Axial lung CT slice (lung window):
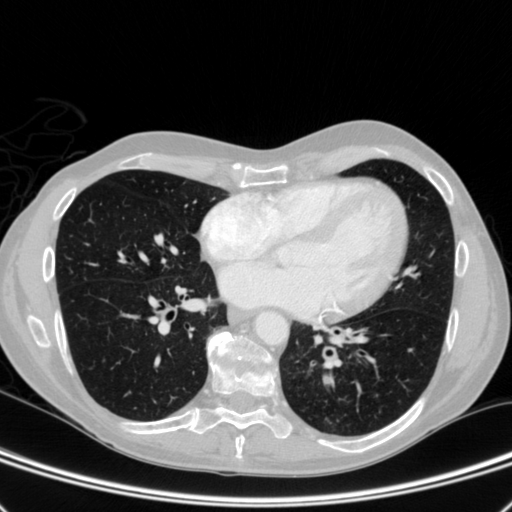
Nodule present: no